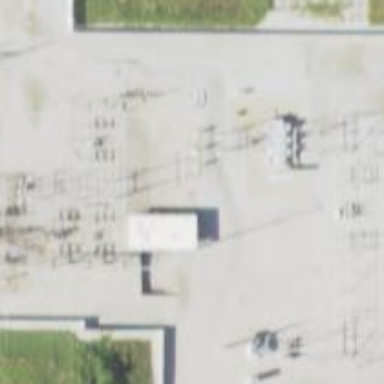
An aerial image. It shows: H-frame power tower design.